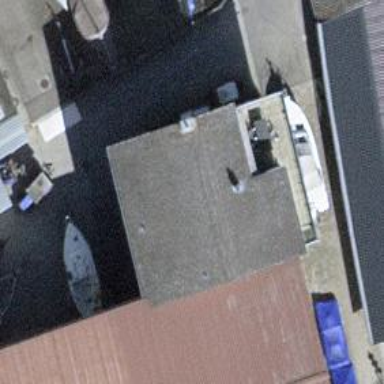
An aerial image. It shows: Boat storage area.